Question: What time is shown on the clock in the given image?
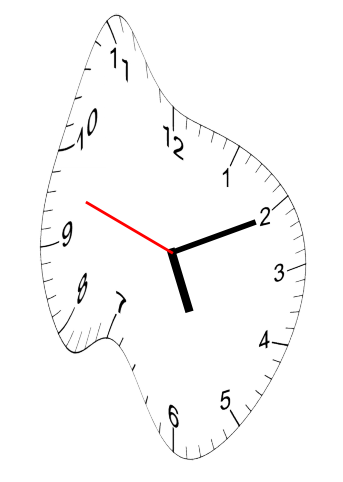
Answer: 05:10:48